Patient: sex M, age 52
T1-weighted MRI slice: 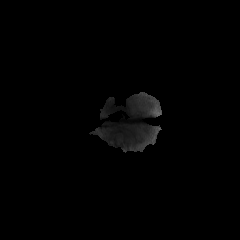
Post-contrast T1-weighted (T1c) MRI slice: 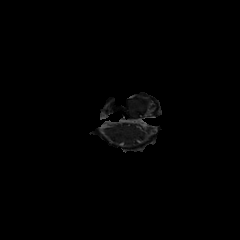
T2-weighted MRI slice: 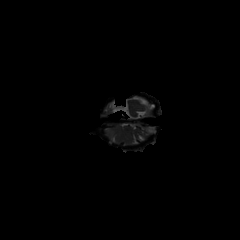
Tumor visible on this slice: yes
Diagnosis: Glioblastoma, IDH-wildtype
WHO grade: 4